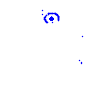
Particle: pion